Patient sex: F
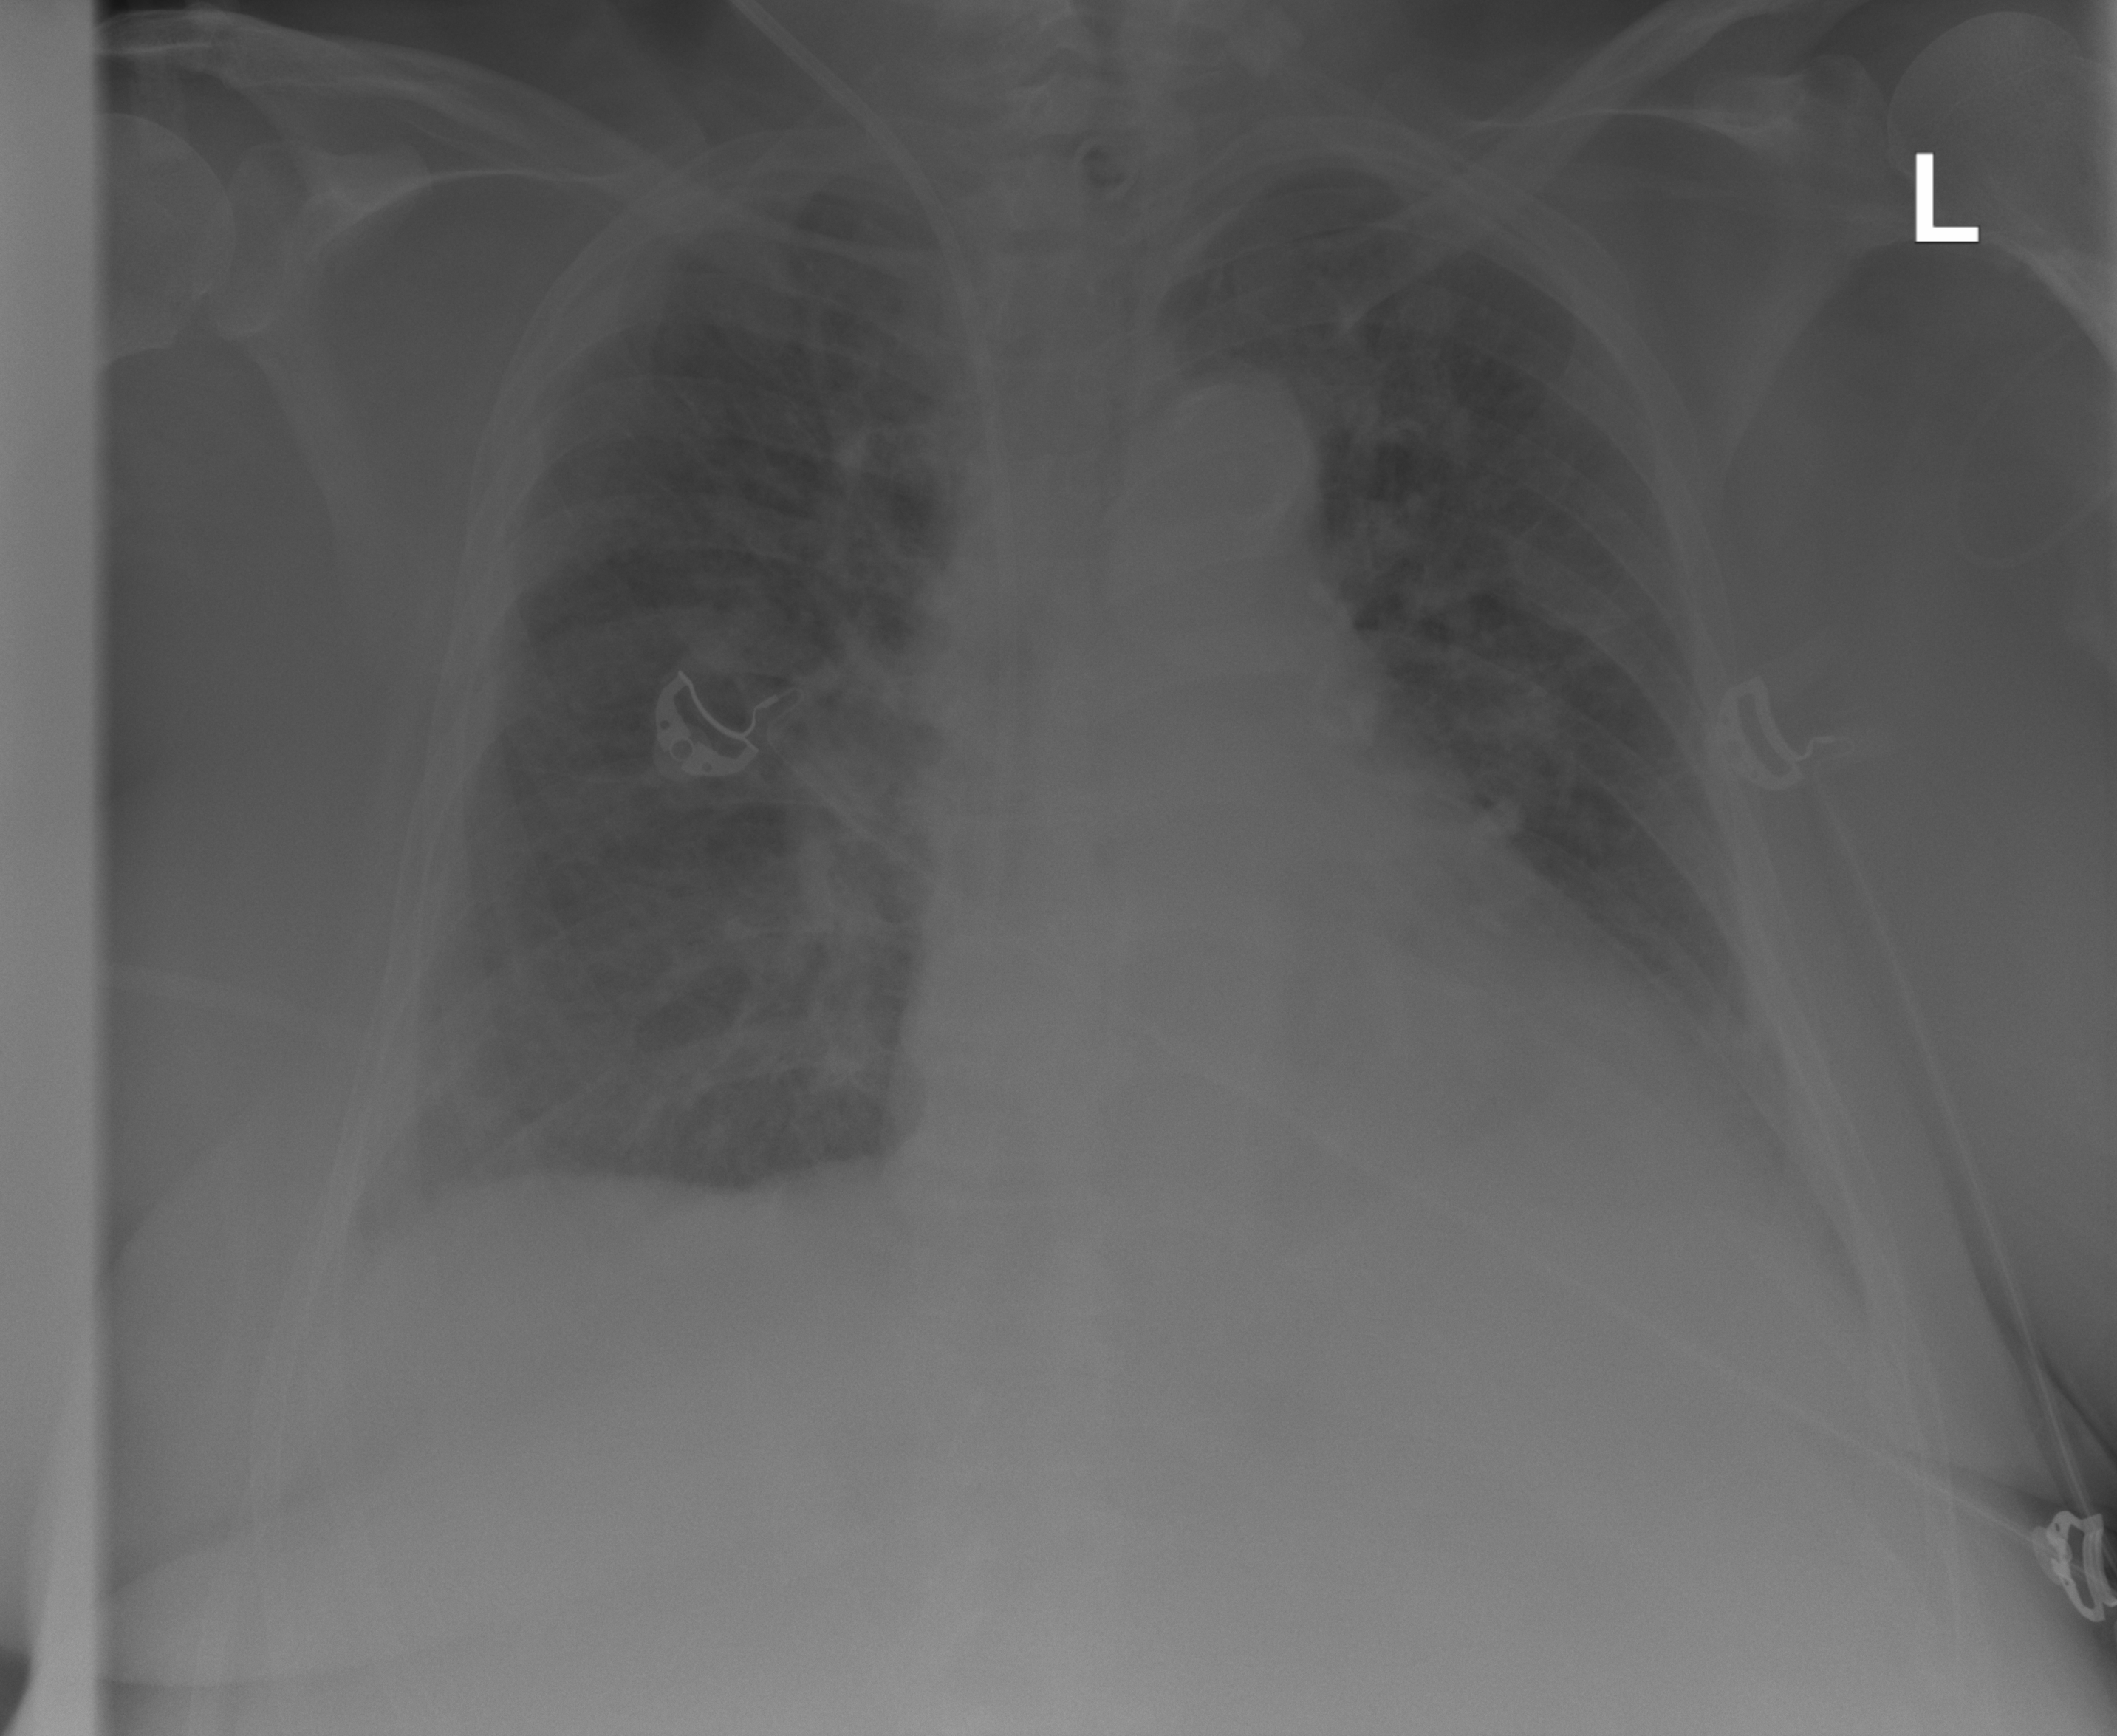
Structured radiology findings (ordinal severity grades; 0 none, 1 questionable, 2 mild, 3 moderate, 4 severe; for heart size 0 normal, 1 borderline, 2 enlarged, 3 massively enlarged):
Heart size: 2
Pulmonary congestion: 2
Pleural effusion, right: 2
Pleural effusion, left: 0
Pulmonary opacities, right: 2
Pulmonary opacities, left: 2
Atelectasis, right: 0
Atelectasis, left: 0